Question: I read <URL> and it did help, because I did find out what is causing the problem, but I do not know how to fix it.
I've got something like a chat bar. The chat bar has three options: it is completely hidden, it takes up a half of the page or it takes up the whole page.
I got those options to work, but there is a problem...
If the page is resized, the chat window... stays at the point which the bottom of the screen the content was loaded ( if that makes any sense ).
I know what is causing the problem. To make the chat screen (its' position is ) take up the whole screen, I set its' value to 0. To make it cover only a part of the page, I set to 200px. But then there was a problem - you cannot have both top and bottom defined at the same time.
So I did the following - whenever I set the to 0px - I set the bottom to . And whenever I set the to 200px I set top to . And if I don't it won't do anything.
But then... there is this problem which I mentioned - the chat window does not move on page resize....
Can someone help?
This is the picture of the situation:

The menu on the bottom is the chat bar.
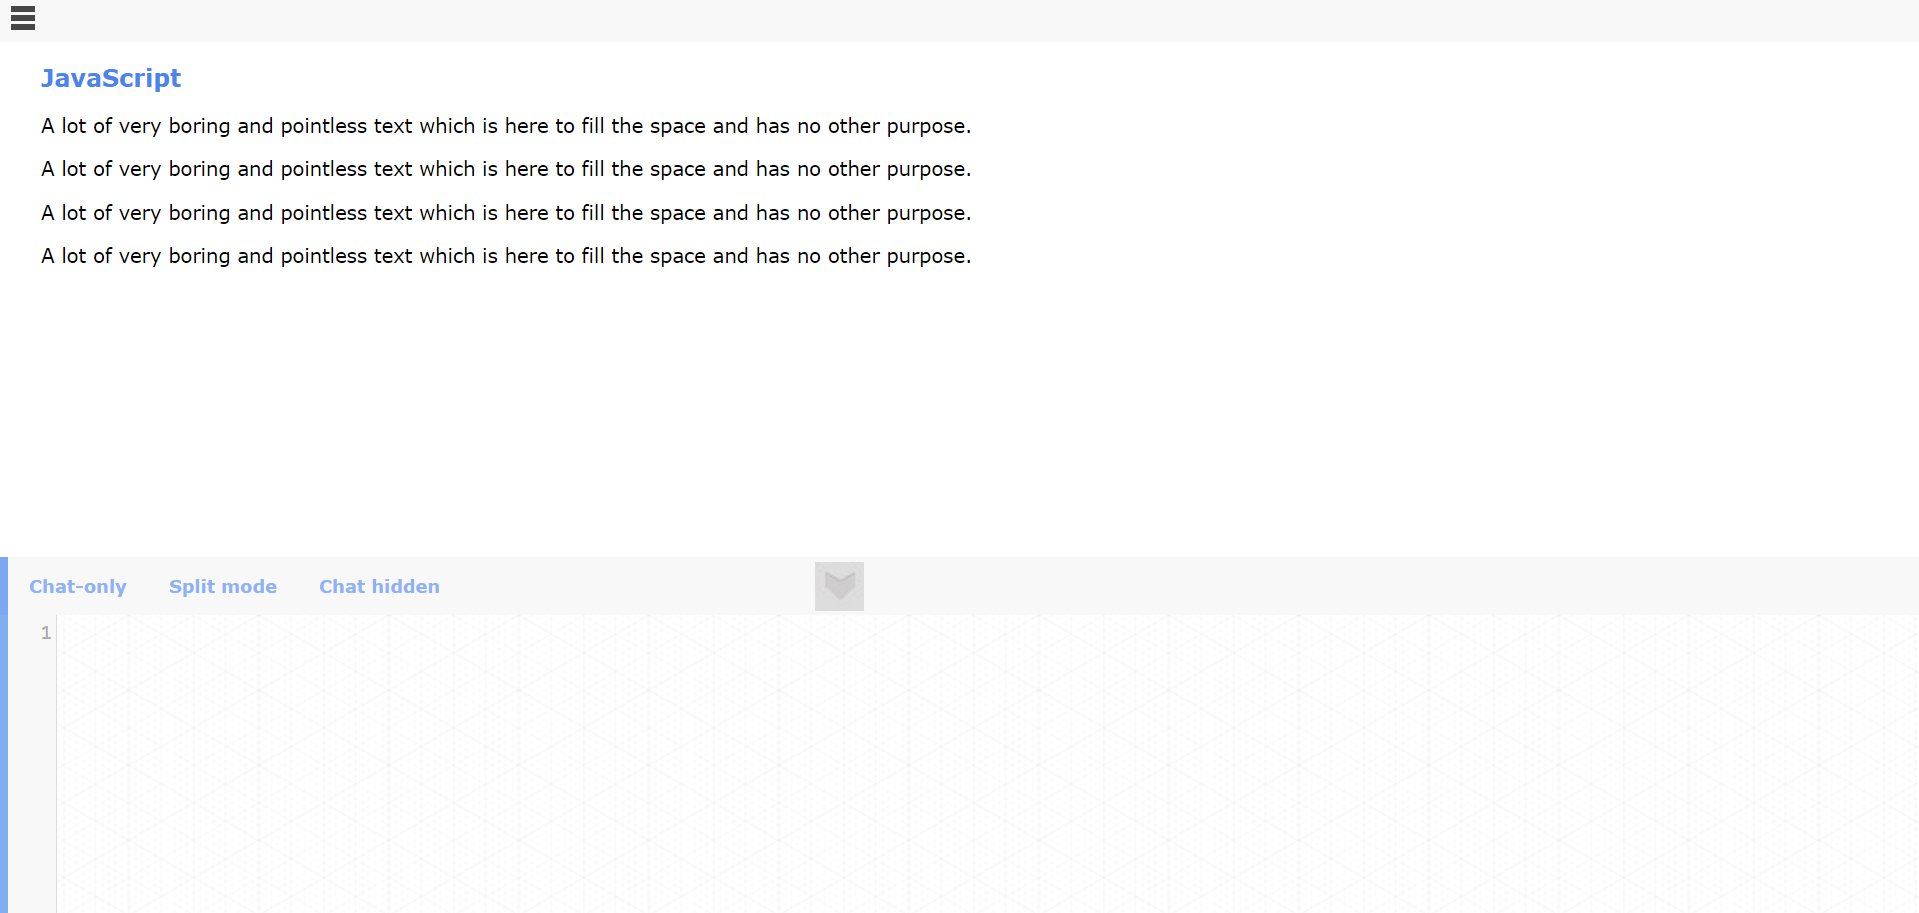
Answer: '''
.chat {
position:fixed;
left:0px;
bottom:0px;
height:200px;
width:100%;
background:#999;
border-top: 4px solid #333;
}
* html .chat {
position:absolute;
top:expression((0-(footer.offsetHeight(document.documentElement.clientHeight ?document.documentElement.clientHeight : document.body.clientHeight)+(ignoreMe = document.documentElement.scrollTop ? document.documentElement.scrollTop : document.body.scrollTop))+'px');
}
**Demo**
http://codepen.io/turibamwe/pen/NRorrY
'''